Question: I do have a simple web site with some articles/cards on it. As the background I use a gradient.
'''
body, html {
height:100%;
padding:10px 0 0 0;
margin:0;
background: #99b8cc;
background: linear-gradient(to top, #c8dae6 33%, #99b8cc 100%);
font-family:'Open Sans', sans-serif;
height: 1000px;
max-width: 1000px;
/*overflow-y: scroll;*/
}
'''
It's fine! Upon clicking on a card, it expands, which also increases the overall page height. But then when reaching the "first 100% height", the background gradient starts over again.

How can I prevent it from starting over again? The gradient should then always use the "new" 100% page height.
jQuery is used on this page, if this helps.
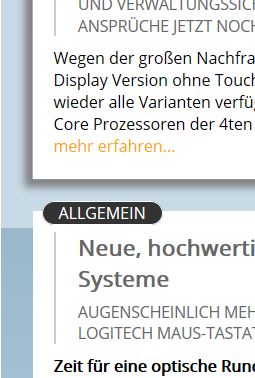
Answer: Your 'height' is first defined to '100%', but after, you redefine it with 'height: 1000px;', and that override the first one.
Just remove the 'height: 1000px;' to solve that.
Or maybe, you need this rule: 'min-height: 1000px;' (instead of 'height: 1000px;') depending on what your are trying to do.